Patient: sex F, age 26
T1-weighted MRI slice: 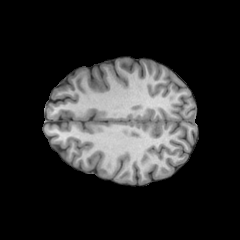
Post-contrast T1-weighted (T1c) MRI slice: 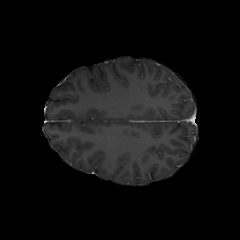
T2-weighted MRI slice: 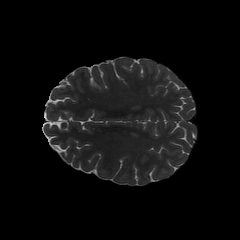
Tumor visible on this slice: no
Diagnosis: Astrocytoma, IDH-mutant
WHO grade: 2